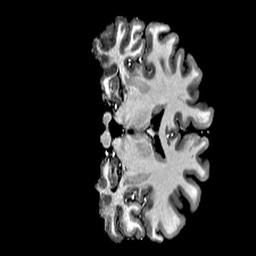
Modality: T1w
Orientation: coronal
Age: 24
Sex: male
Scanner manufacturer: siemens
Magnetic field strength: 6.98 T
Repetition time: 6 s
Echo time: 0.00302 s